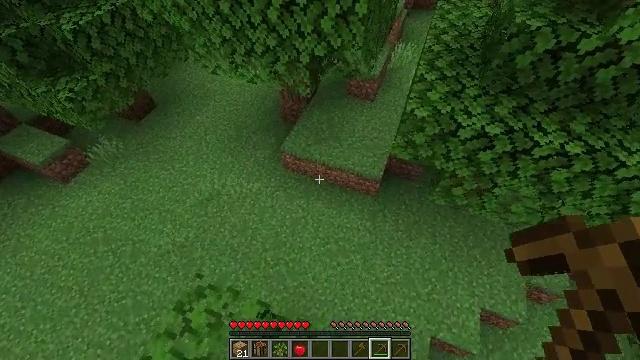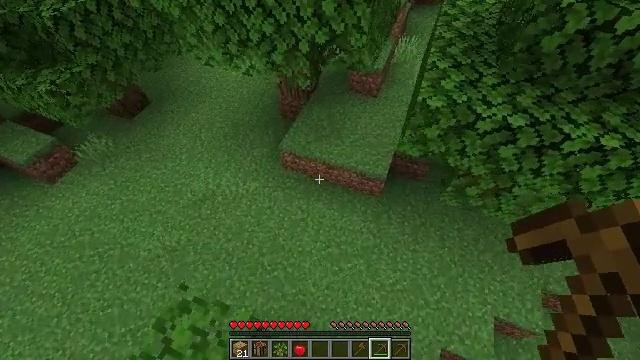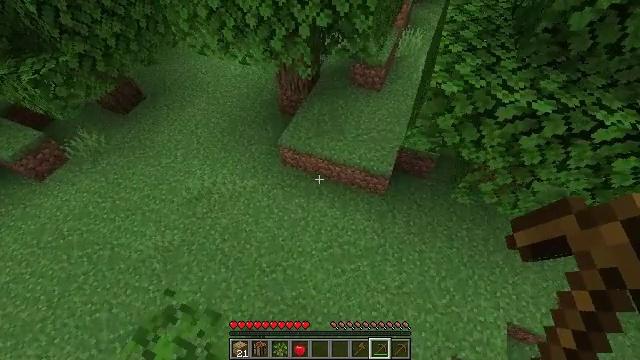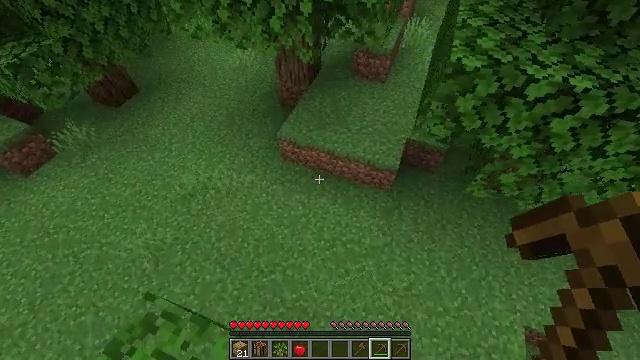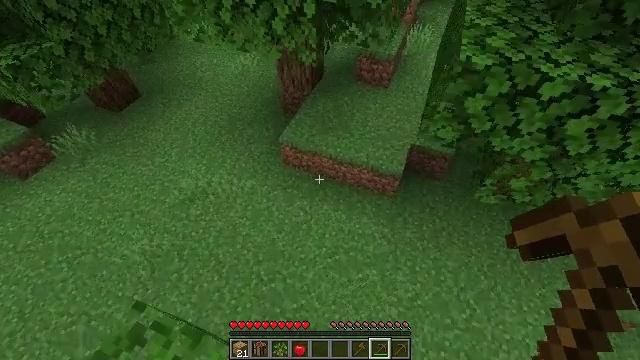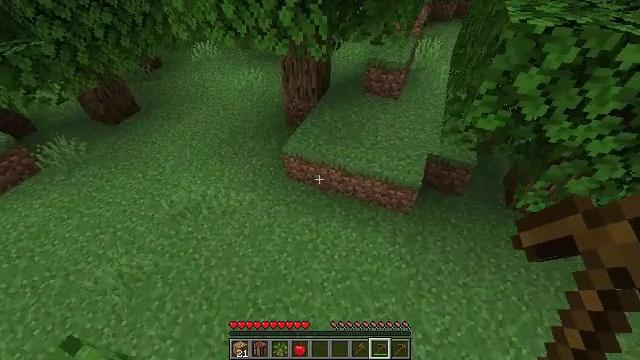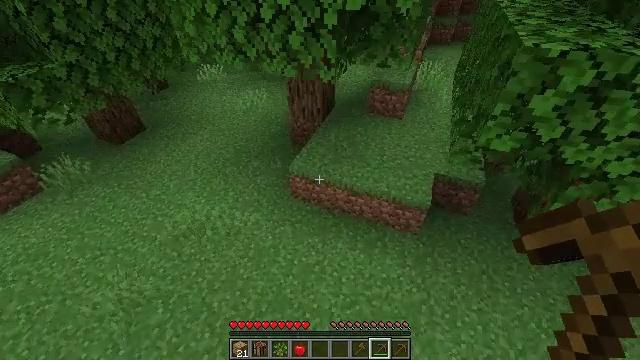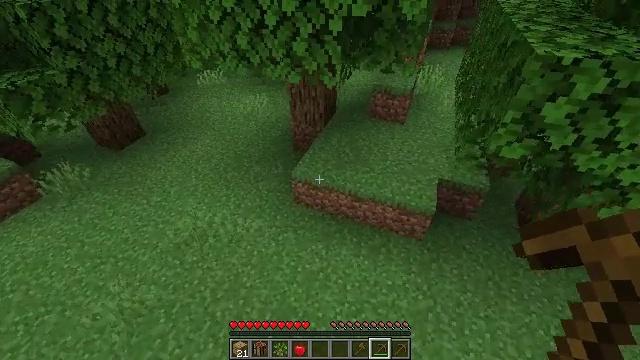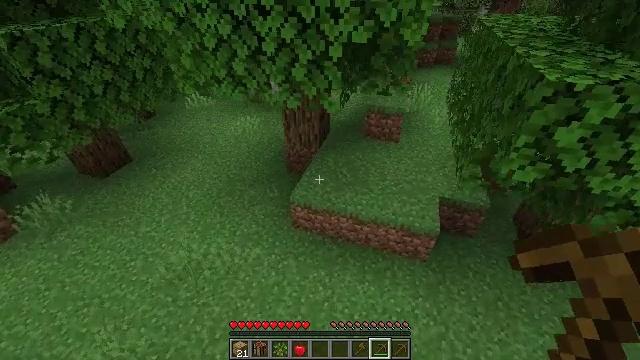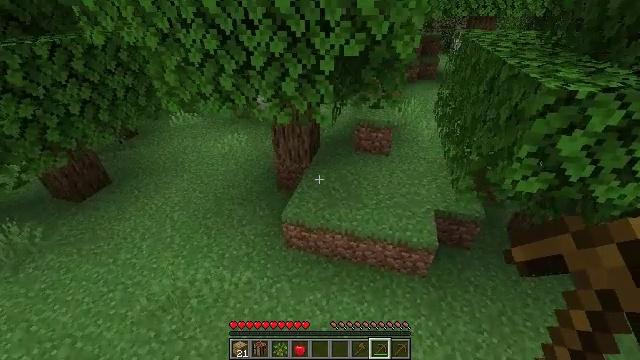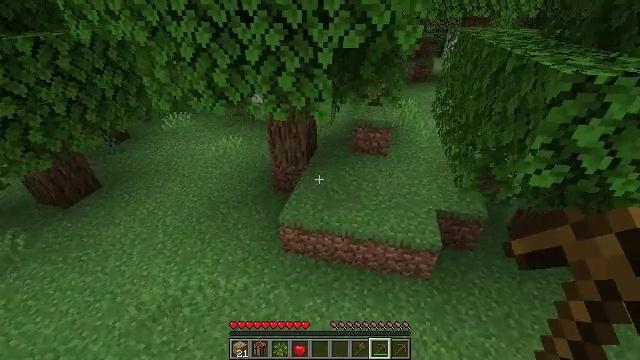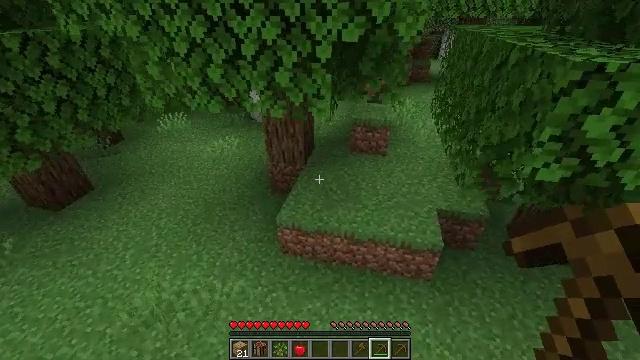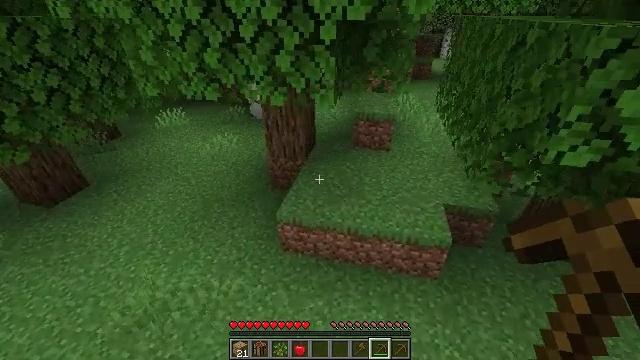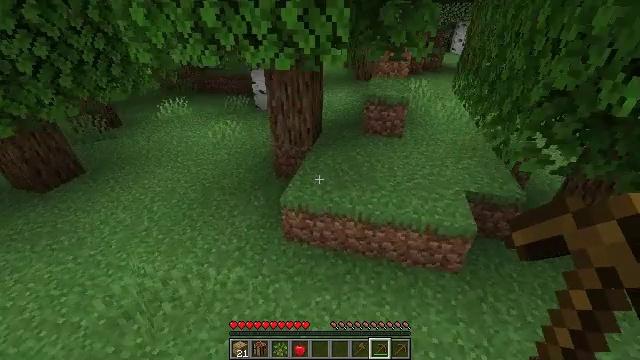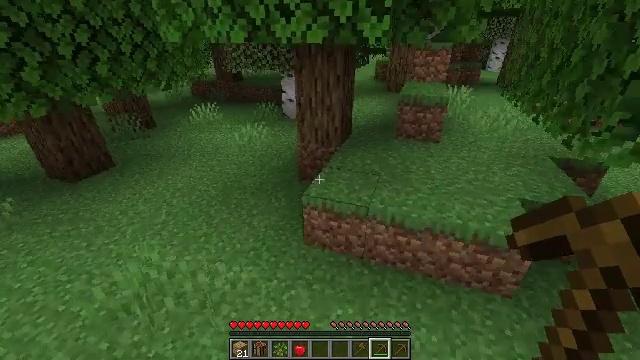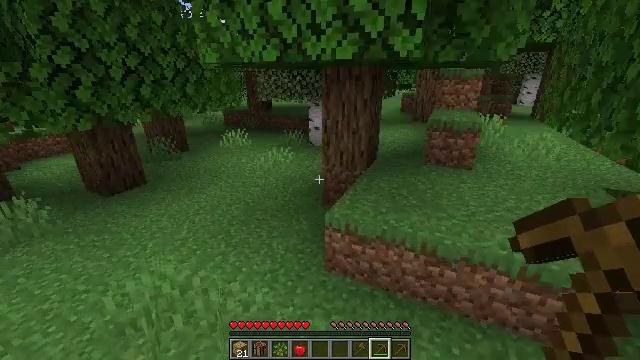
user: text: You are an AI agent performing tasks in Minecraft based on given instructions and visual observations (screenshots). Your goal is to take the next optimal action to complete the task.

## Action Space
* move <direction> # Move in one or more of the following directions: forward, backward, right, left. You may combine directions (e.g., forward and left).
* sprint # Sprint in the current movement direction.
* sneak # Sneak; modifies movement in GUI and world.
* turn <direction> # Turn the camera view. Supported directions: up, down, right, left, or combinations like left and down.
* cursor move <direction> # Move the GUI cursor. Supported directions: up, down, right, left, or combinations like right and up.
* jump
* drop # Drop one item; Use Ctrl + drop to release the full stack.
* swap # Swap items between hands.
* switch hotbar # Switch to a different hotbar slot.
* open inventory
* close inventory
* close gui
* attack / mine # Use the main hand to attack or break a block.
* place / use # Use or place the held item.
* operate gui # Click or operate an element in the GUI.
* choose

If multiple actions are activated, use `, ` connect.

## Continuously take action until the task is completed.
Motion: motion action
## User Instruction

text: Break the birch leaves block.
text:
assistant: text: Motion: move forward and move left
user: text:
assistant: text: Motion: move left
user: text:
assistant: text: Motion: move left
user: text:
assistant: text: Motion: move left, turn up
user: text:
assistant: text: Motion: move left, turn up
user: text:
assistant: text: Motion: move left, turn up
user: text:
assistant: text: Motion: move forward and move left
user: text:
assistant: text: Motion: move forward and move left, turn right and up
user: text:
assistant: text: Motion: move forward, turn right and up
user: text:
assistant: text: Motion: move forward, turn right
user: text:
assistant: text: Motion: move forward
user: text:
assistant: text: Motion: move forward
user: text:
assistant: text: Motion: move forward, turn left
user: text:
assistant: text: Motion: move forward and move left, turn left and up
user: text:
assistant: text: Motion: move forward and move left, turn left and up
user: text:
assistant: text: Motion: move forward and move left, turn left and up
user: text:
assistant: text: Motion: move forward and move left, turn left and up
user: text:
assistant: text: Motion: move forward and move left, turn left and up
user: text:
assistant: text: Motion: move forward and move left
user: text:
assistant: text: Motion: move forward and move left
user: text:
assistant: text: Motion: move forward and move left
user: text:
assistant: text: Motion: move forward and move left
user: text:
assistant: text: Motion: move forward and move left
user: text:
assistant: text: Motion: move forward and move left
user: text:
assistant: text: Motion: move forward and move left
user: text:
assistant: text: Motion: move forward
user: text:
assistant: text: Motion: move forward, turn right
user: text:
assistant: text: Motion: move forward, turn right
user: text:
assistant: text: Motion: move forward
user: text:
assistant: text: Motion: move forward